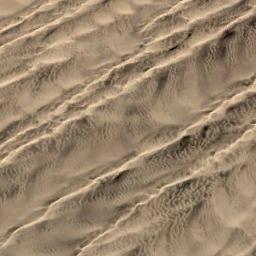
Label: desert